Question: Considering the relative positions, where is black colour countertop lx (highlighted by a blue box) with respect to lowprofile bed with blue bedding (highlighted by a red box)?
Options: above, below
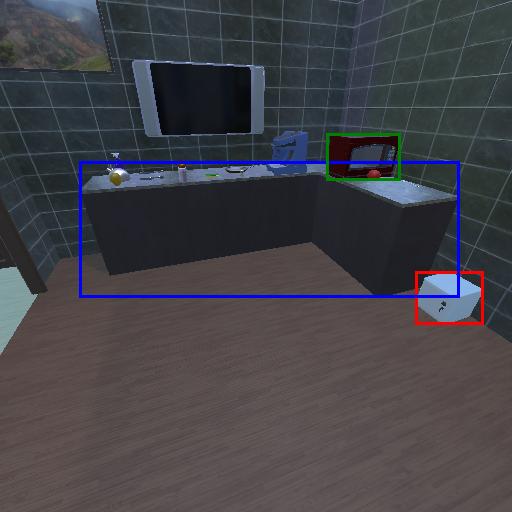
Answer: above